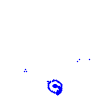
Particle: electron